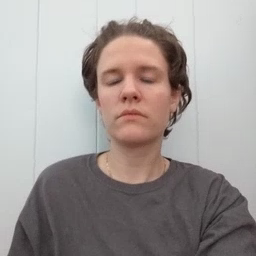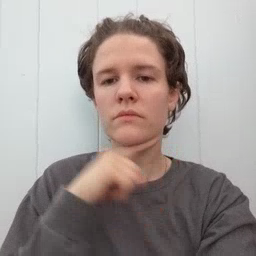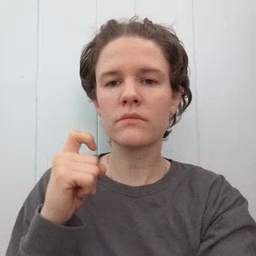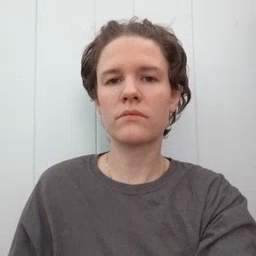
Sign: dry